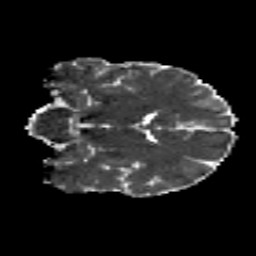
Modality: MD
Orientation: coronal
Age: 28
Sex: male
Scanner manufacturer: siemens
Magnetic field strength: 3 T
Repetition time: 8.8 s
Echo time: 0.085 s